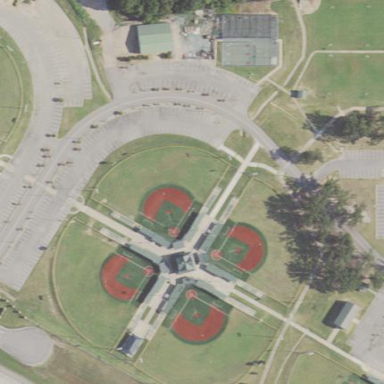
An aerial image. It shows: Baseball pitch for leisure and sports activities.